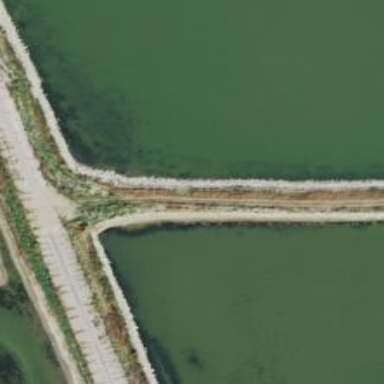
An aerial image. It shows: Flooded track road.